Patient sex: M
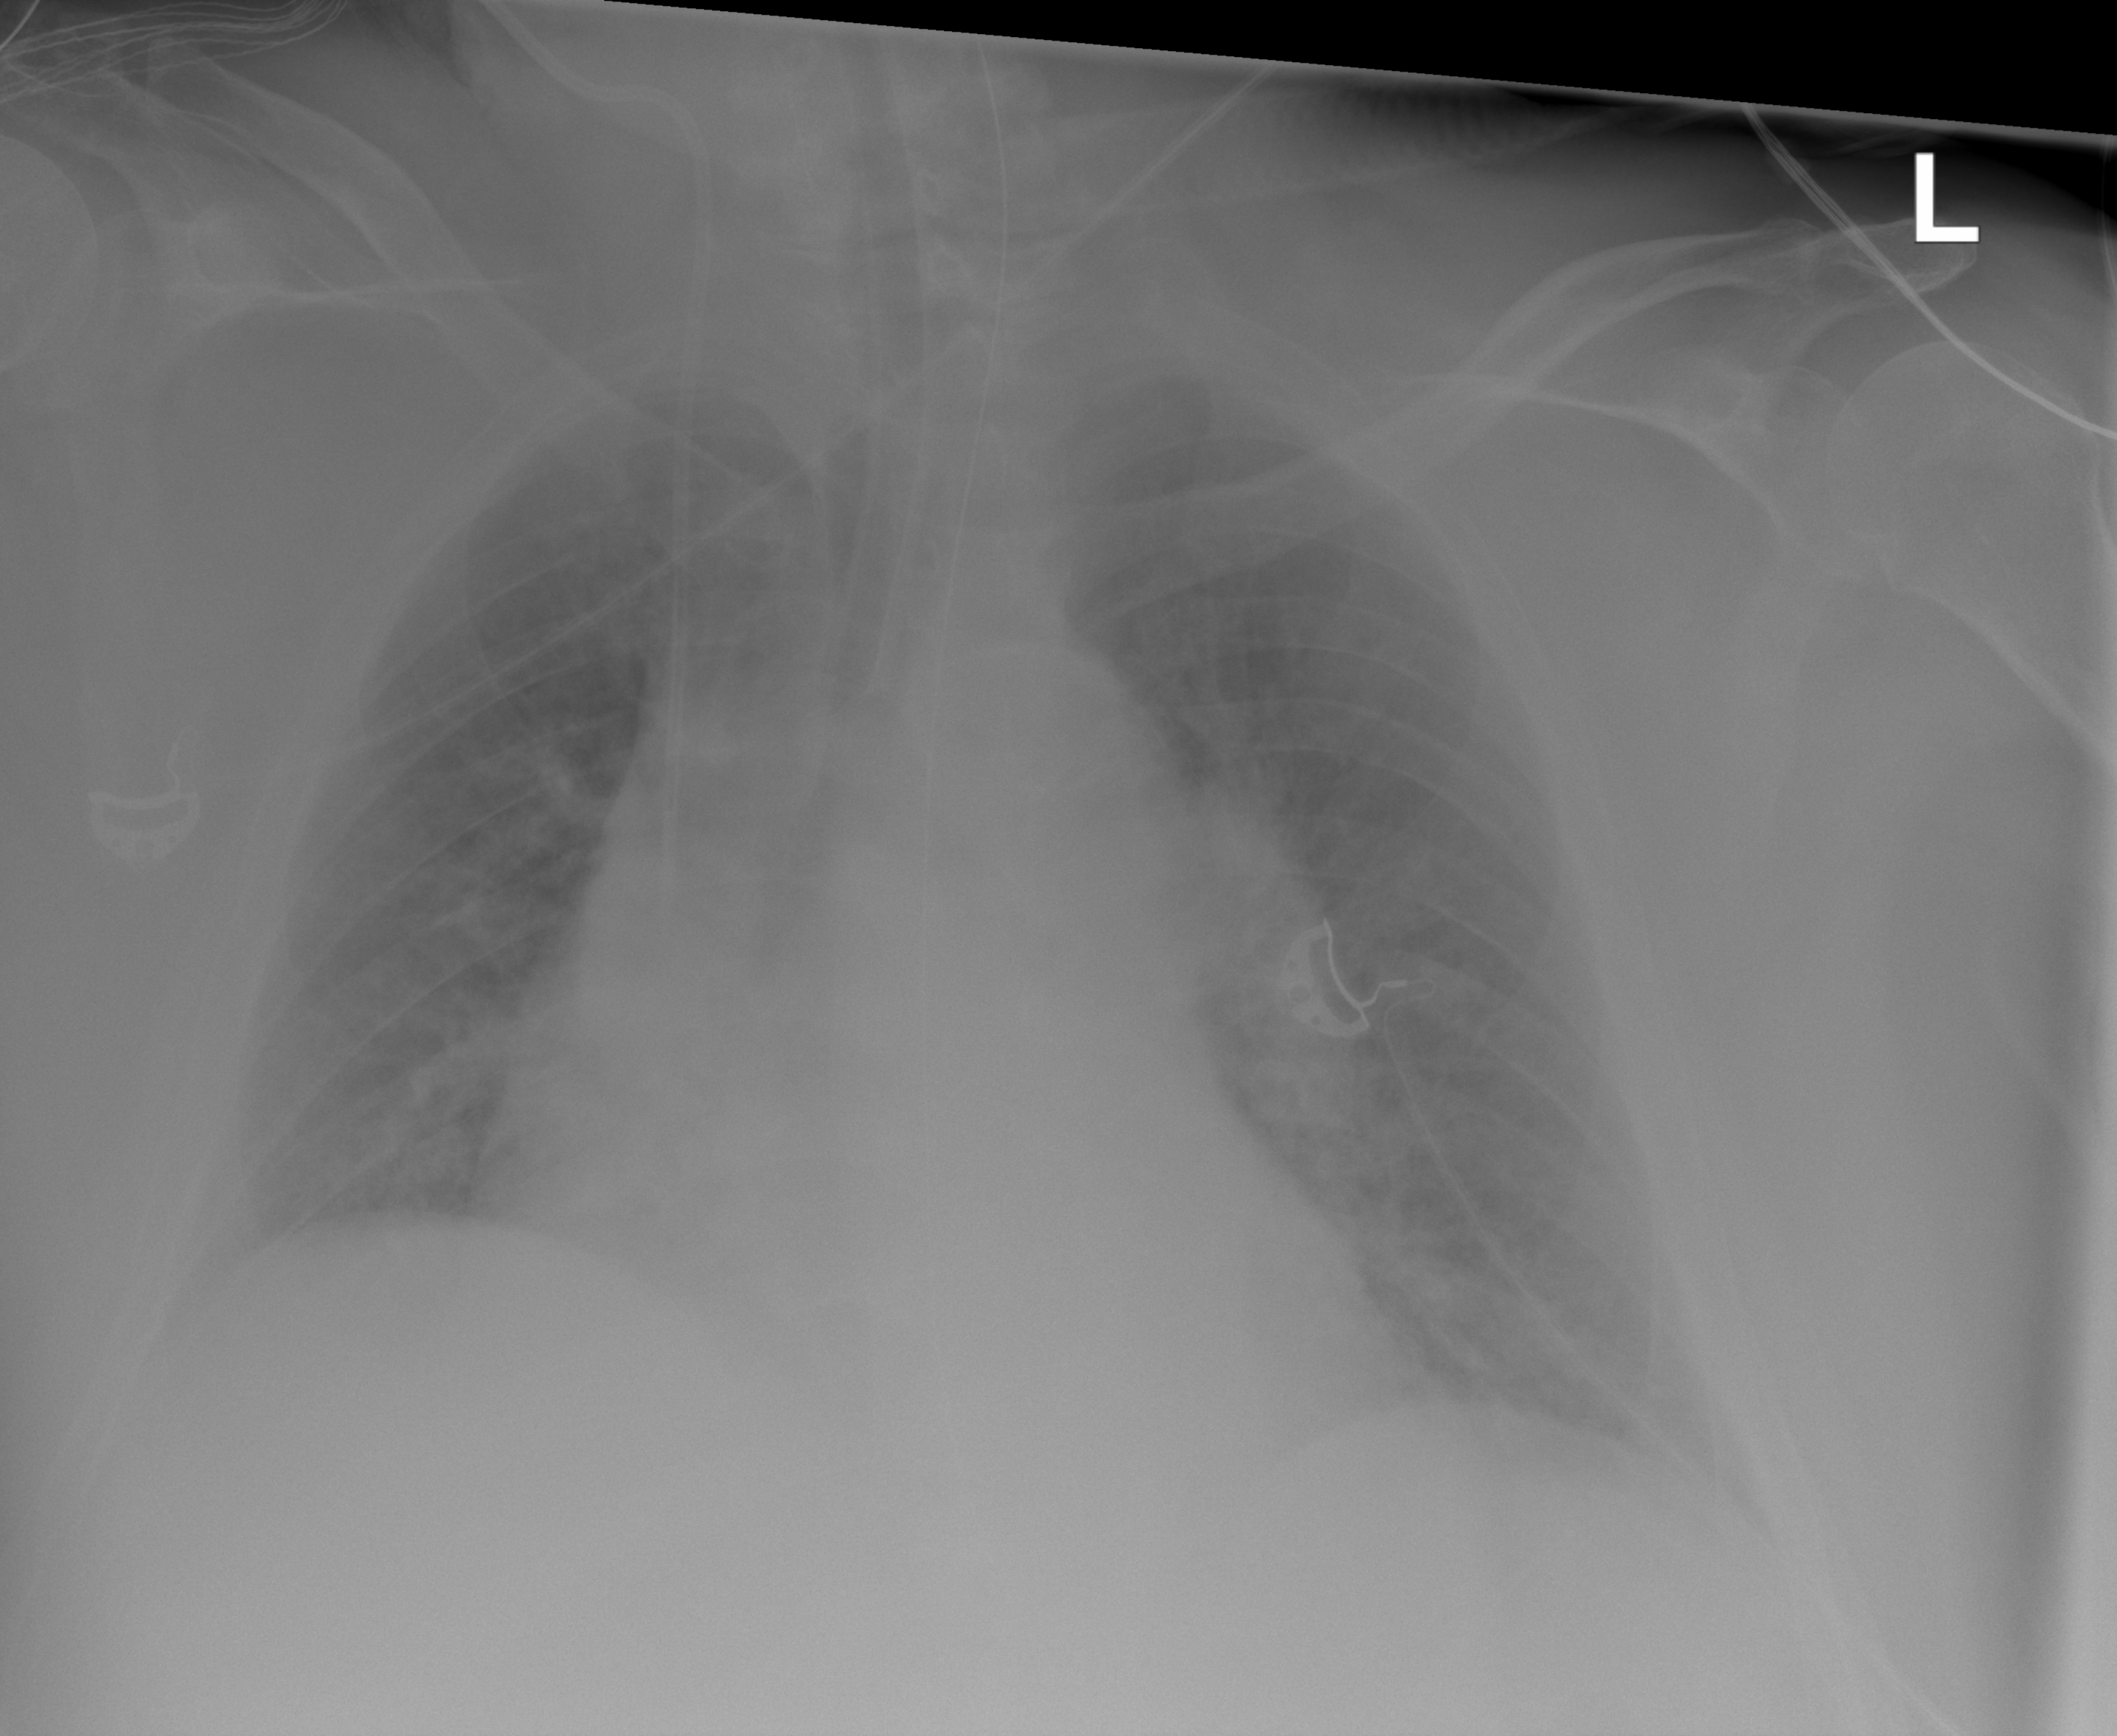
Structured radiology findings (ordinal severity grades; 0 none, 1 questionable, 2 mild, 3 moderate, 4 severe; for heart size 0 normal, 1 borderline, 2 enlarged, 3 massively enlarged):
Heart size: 2
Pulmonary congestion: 2
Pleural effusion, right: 0
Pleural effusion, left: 0
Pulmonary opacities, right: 2
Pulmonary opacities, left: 2
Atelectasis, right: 0
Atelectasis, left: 0